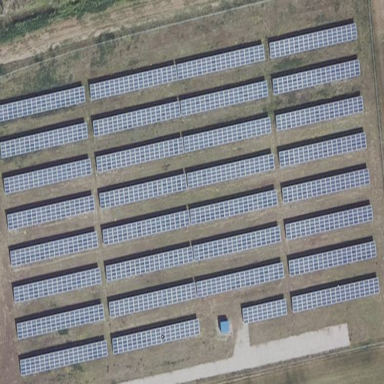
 featuring small installation surrounded by fence."